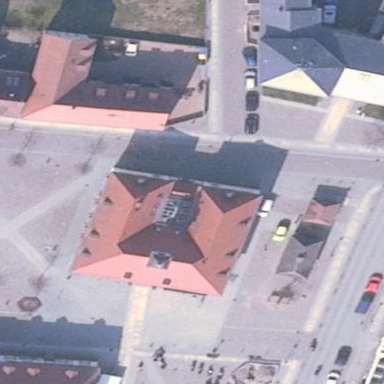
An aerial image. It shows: Civic building that serves as town hall.